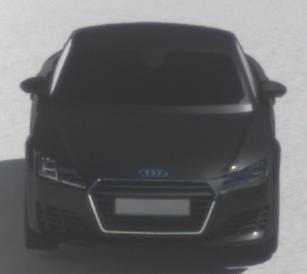
Make: Audi
Model: TT Coupé 1.8 TFSI
Detailed model: TT (8S) Coupé
Model produced from: 2015/08
Model produced until: 2018/06
Doors: 3
Color: black
Road condition: dry road
Daytime: midday
Contrast: high contrast